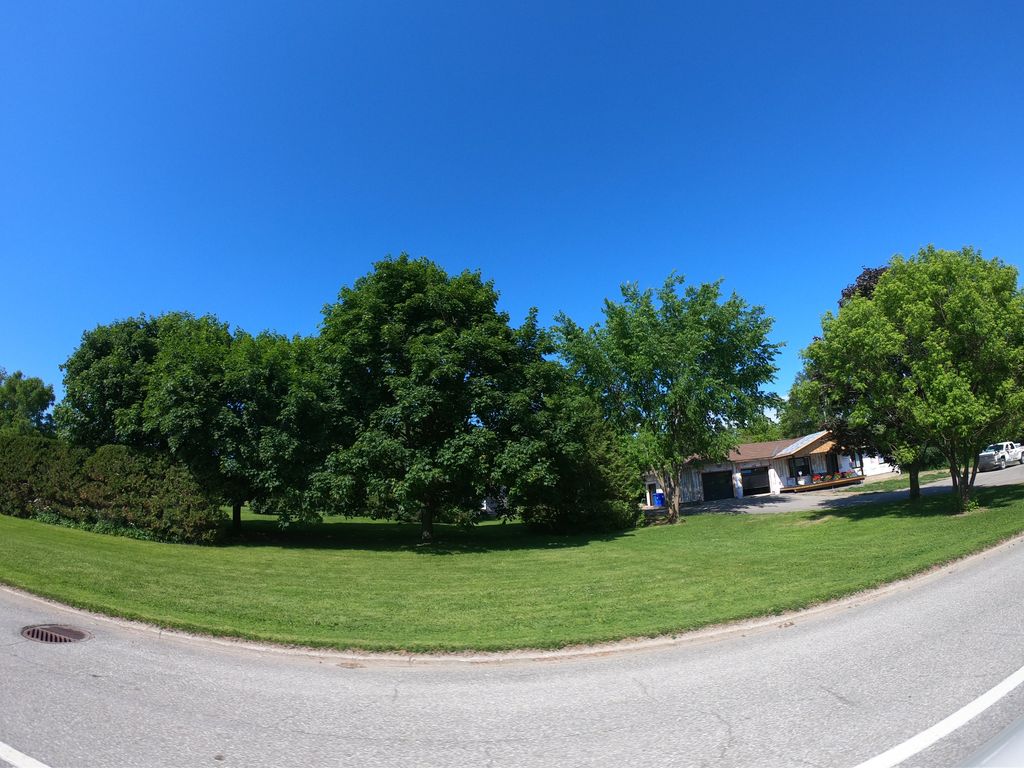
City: ottawa-gatineau